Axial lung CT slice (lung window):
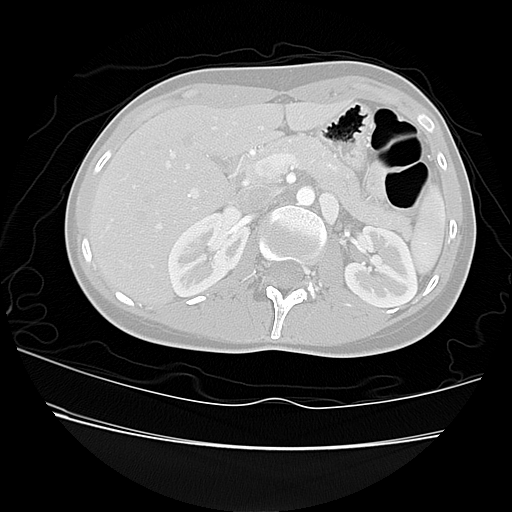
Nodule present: no